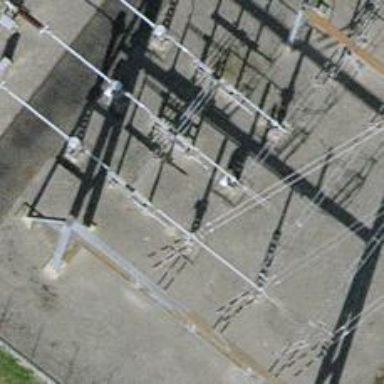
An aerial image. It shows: Insulator used in power systems.